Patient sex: M
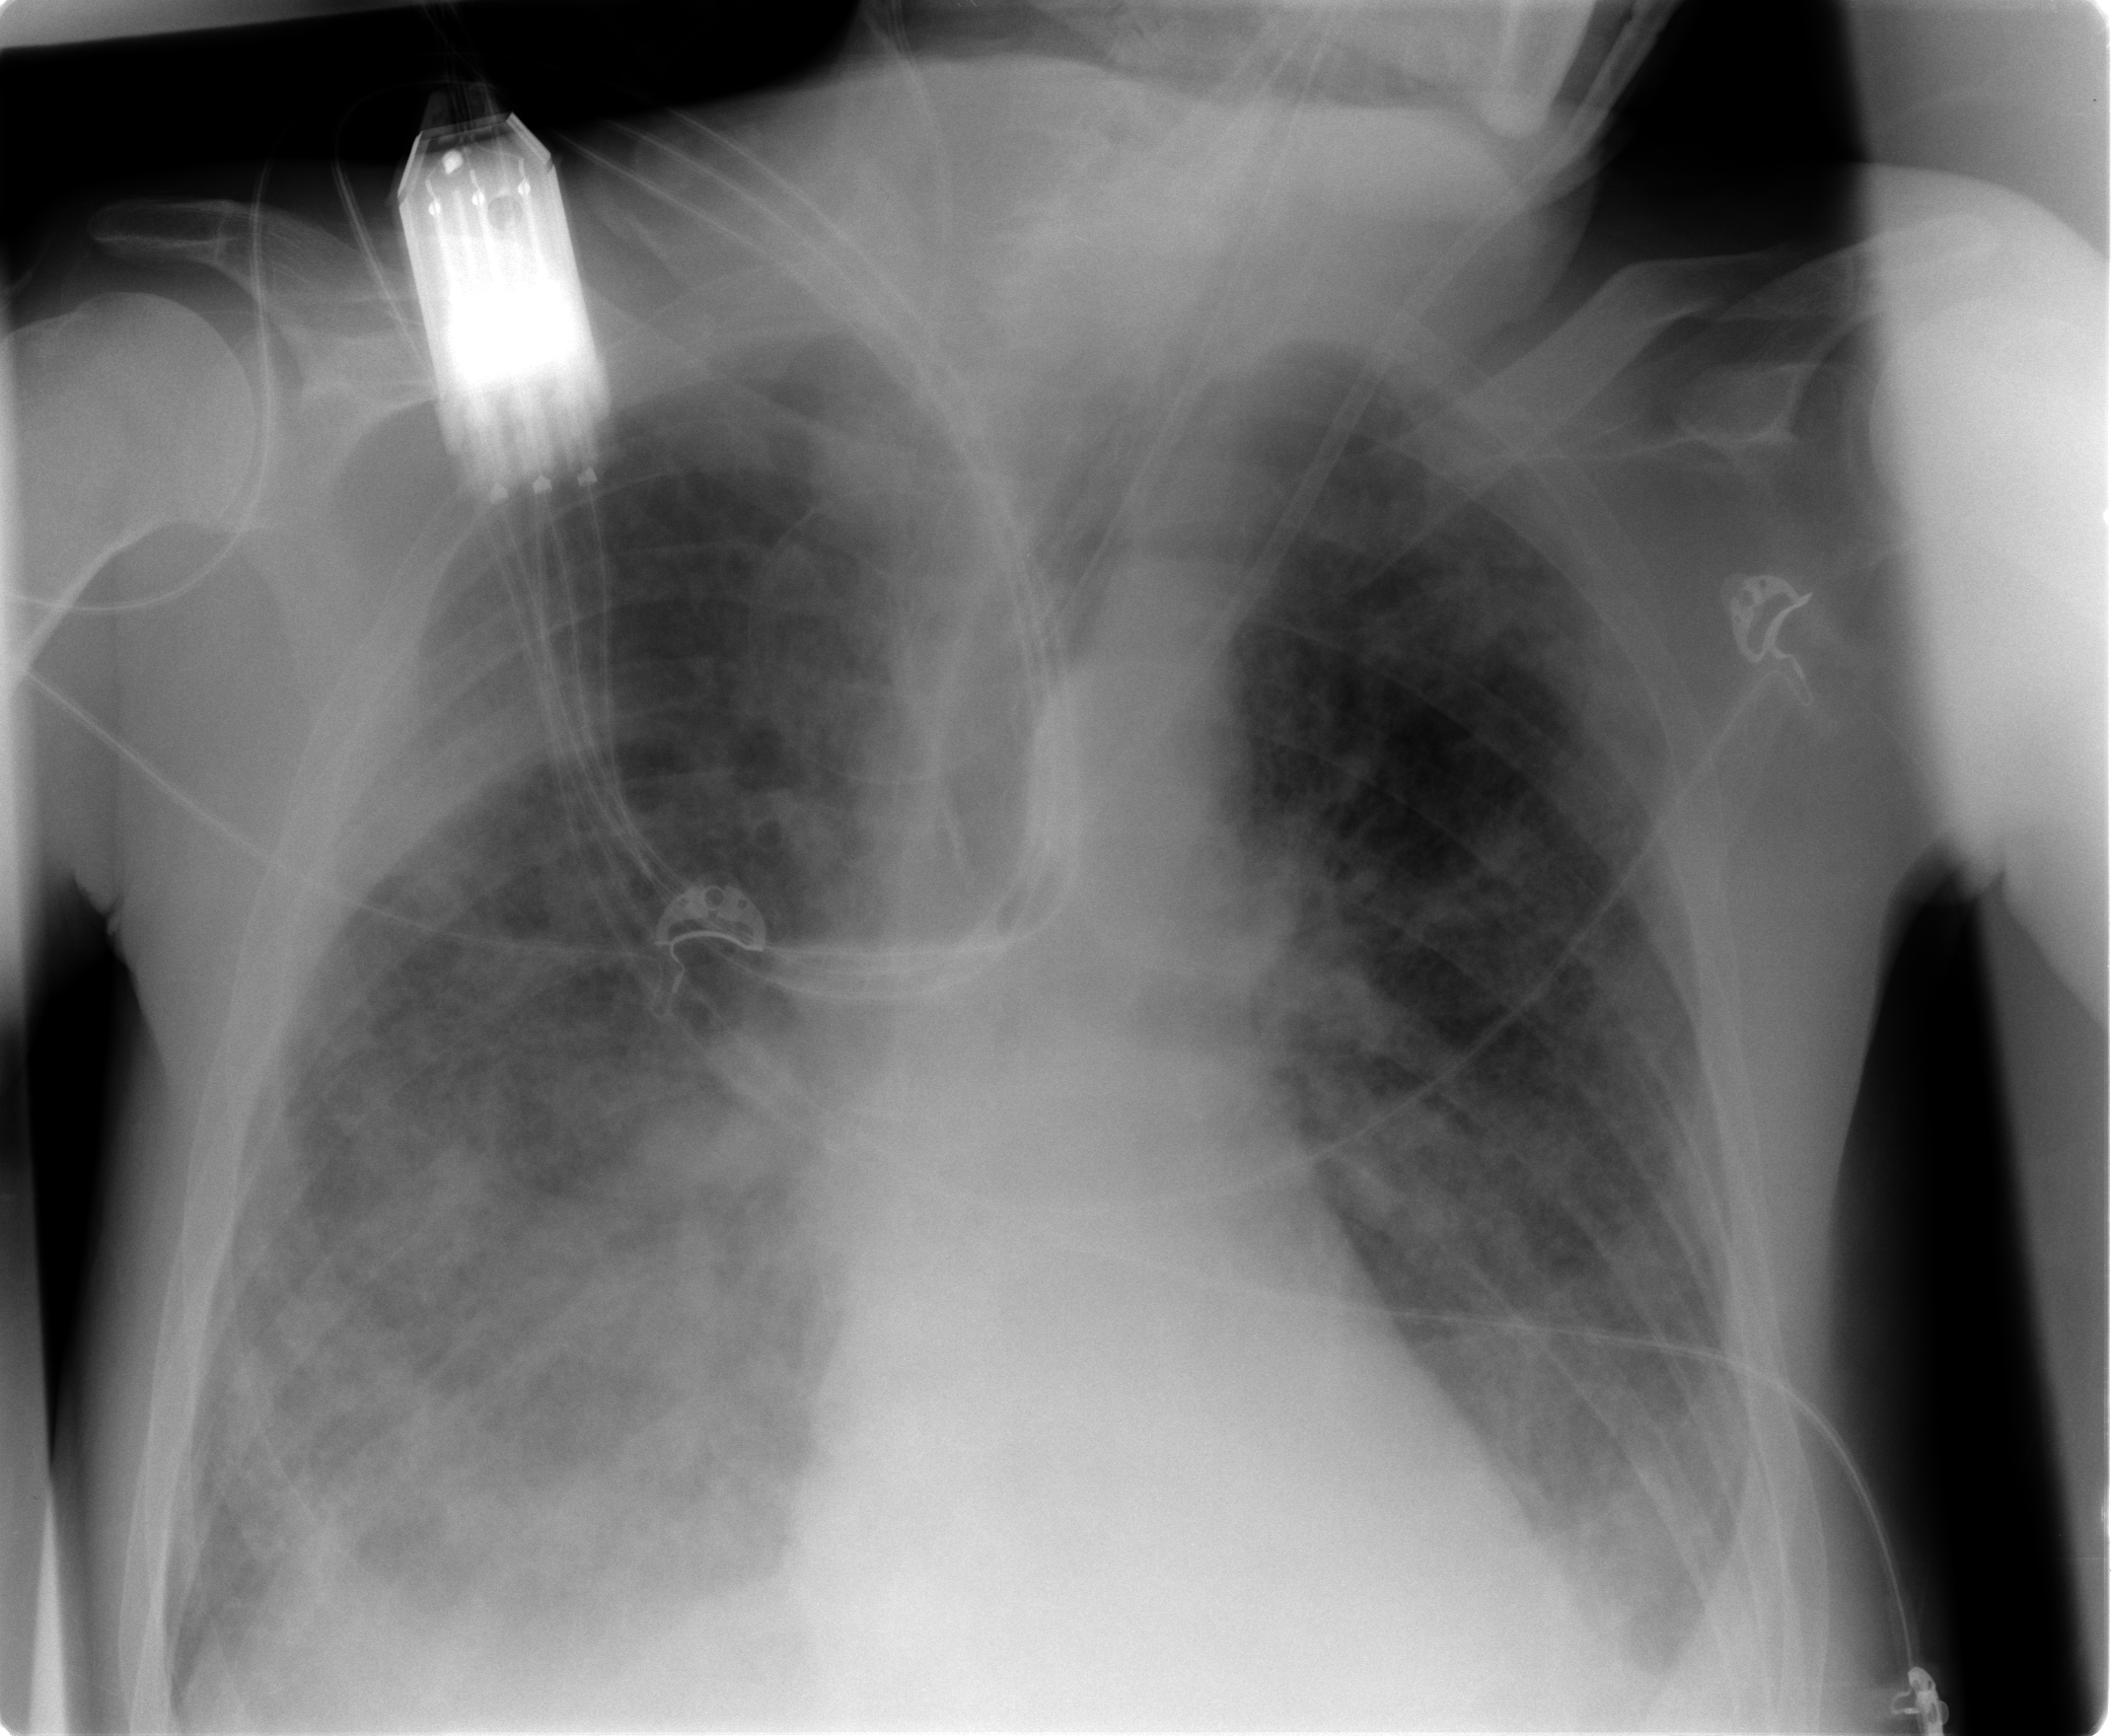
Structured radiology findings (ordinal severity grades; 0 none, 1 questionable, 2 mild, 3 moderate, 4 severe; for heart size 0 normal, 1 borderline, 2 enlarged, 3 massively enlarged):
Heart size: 0
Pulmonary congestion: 3
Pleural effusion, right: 2
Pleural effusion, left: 2
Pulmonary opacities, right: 3
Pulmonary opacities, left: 3
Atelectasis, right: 4
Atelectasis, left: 3